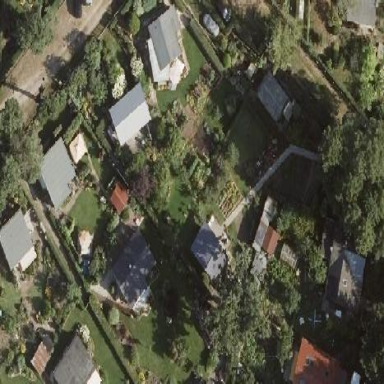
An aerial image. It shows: Plot within allotments.